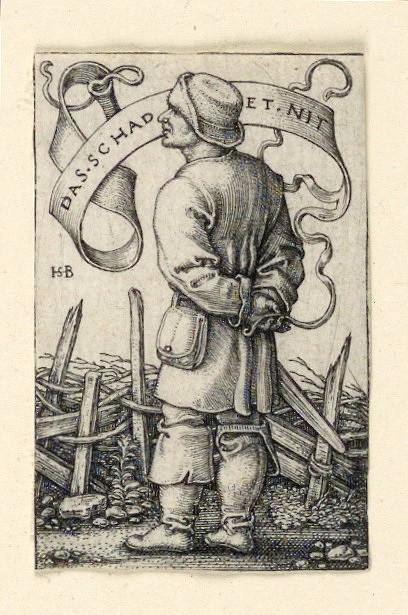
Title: The Weather Peasant: "Das Schadet Nit"
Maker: Hans Sebald Beham, German, 1500–1550
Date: ca. 1542
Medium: Engraving on laid paper
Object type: print
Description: Vertical rectangle. A peasant is represented standing, facing left, seen almost from the back. His hands are behind his back.